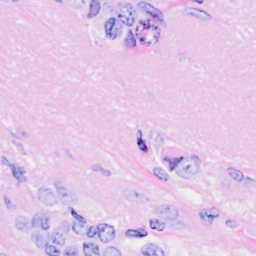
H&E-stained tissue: Breast